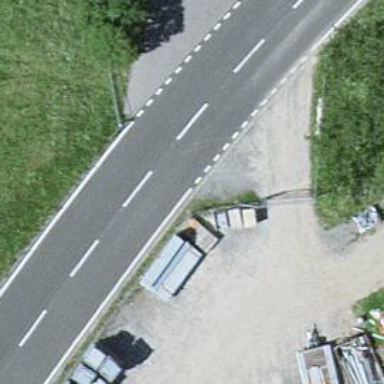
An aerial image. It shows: Primary road with asphalt surface.